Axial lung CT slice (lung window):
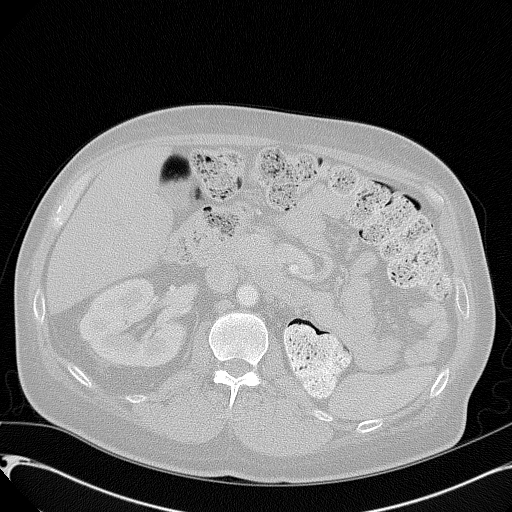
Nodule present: no